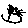
Label: cat